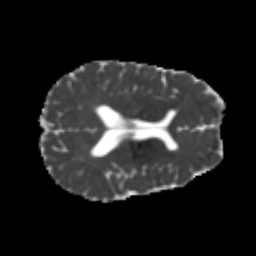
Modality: MD
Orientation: axial
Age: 25
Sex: male
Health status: healthy
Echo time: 0.074 s